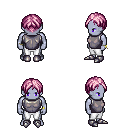
a pixel art fantasy rpg character, male body template, dark elf, purple skin, steel chest armor, white pants, pink parted hairstyle, bracelets, metal boots, four views (front, back, left, right), 2x2 character sprite sheet, small pixel art, hard edges, no anti-aliasing